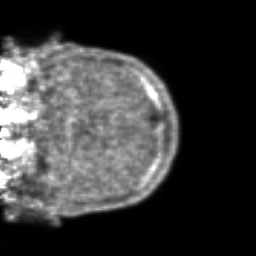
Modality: PET
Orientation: coronal
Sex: male
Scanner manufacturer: ge